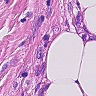
Metastatic tissue present: yes